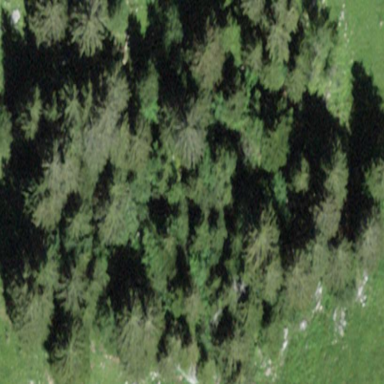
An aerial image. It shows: Needle-leaved woodland.